Question: In this example: <URL>
is possible align to right the text of label size?
'''
<html>
<head>
<style>
fieldset {
display: inline-block;
}
fieldset input{
float: right;
}
</style>
</head>
<body>
<form>
<fieldset>
<p><label>First Name</label><input type="text" /></p>
<p><label>Second Name</label><input type="text" /></p>
<p><label>Address</label><input type="text" /></p>
<p><label>Age</label><input type="text" /></p>
</fieldset>
</form>
</body>
</html>
'''

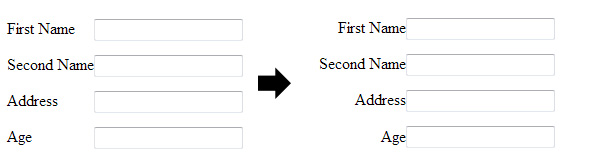
Answer: Add 'text-align:right;' to the '<p>' element.